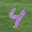
Label: 4